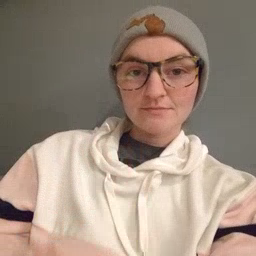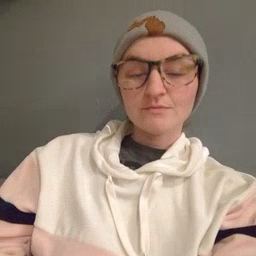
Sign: make